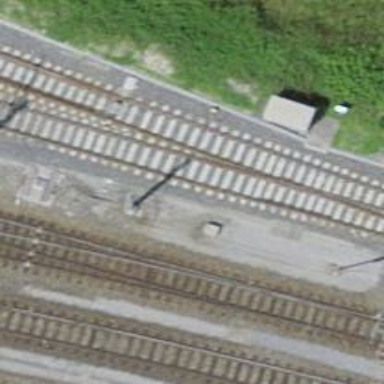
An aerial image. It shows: Railway yard with electrified tracks. The contact lines have voltage of 3000 and 15000.